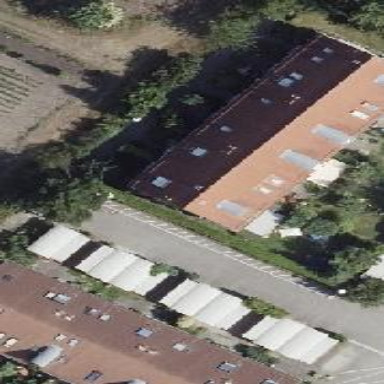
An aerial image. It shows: Terrace building with gabled roof.